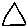
Label: triangle